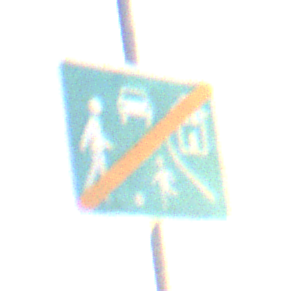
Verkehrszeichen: EndeVerkehrsberuhigterBereich
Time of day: SunriseSunset
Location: Outdoor (Nature)
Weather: Clear
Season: NotSpecified
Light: Natural